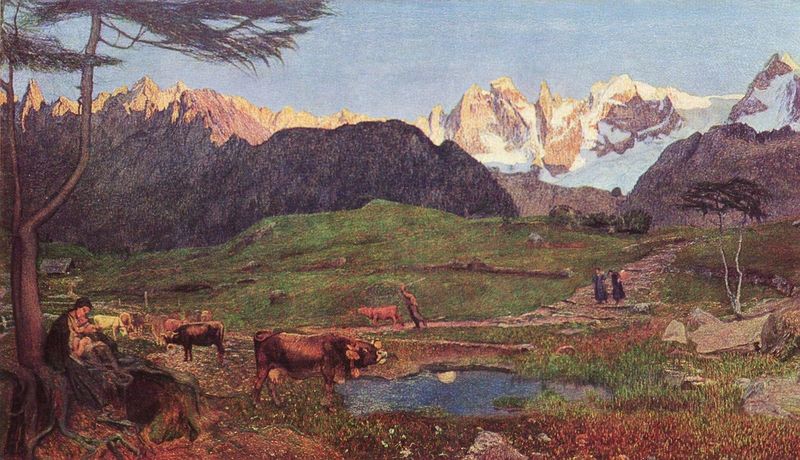
Titel: Alpen-Triptychon: Werden
Künstler: Giovanni Segantini
Standort: Sankt Moritz (Schweiz)
Institution: Segantini-Museum
Schlagwörter: baum, berg, blau, blätter, felsen, gemälde, himmel, mann, schatten, wasser, weiß, wolken, bäume, frauen, grün, landschaft, menschen, see, sitzen, teich, blume, blumen, braun, brust, frau, hell, licht, schwarz, straße, gras, haus, rot, schnee, tiere, weg, wiese, malerei, stein, steine, bild, ast, feld, felder, horizont, hügel, kalt, kühe, spiegelung, stamm, vieh, weide, hütte, pfad, sonne, trampelpfad, wiesen, kind, mutter, paar, personen, pflanzen, wald, stock, weiher, pfütze, italien, acker, berge, fels, gebirge, gipfel, gletscher, kamm, abendsonne, bergkette, wise, herde, kuh, alm, berglandschaft, hochgebirge, baby, idylle, rast, figuren, bauer, mond, corinth, rinder, weiden, heide, wurzel, alpen, idyll, stillen, bergkamm, hodler, österreich, wurzeln, glocke, kiefer, holzhütte, tümpel, wanderer, fressen, nadeln, tränke, gebirgslandschaft, käse, stiere, hirte, hirten, hüten, wanderung, glocken, wanderweg, wasserstelle, säugling, kalb, wiegen, almwiese, verschneit, segantini, menschn, dümpel, hirt, alpenglühen, steinhütte, totale, blaus, ferdinand hodler, hirtinnen, hire, 1860, huh, eas, wirzel